Field crop: tomato
Growth stage: 1
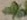
Species: solanum